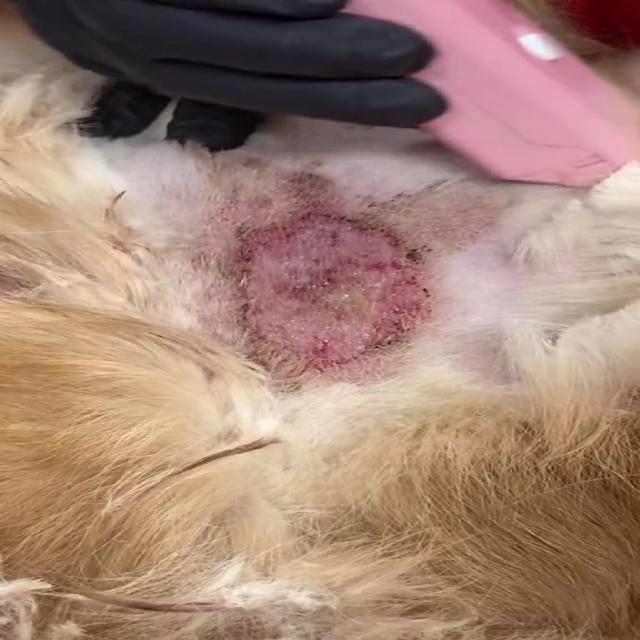
Canine dermatitis — inflammation of the skin presenting with erythema, pruritus, papules, and excoriation. May be allergic, contact, or atopic in origin.